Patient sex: M
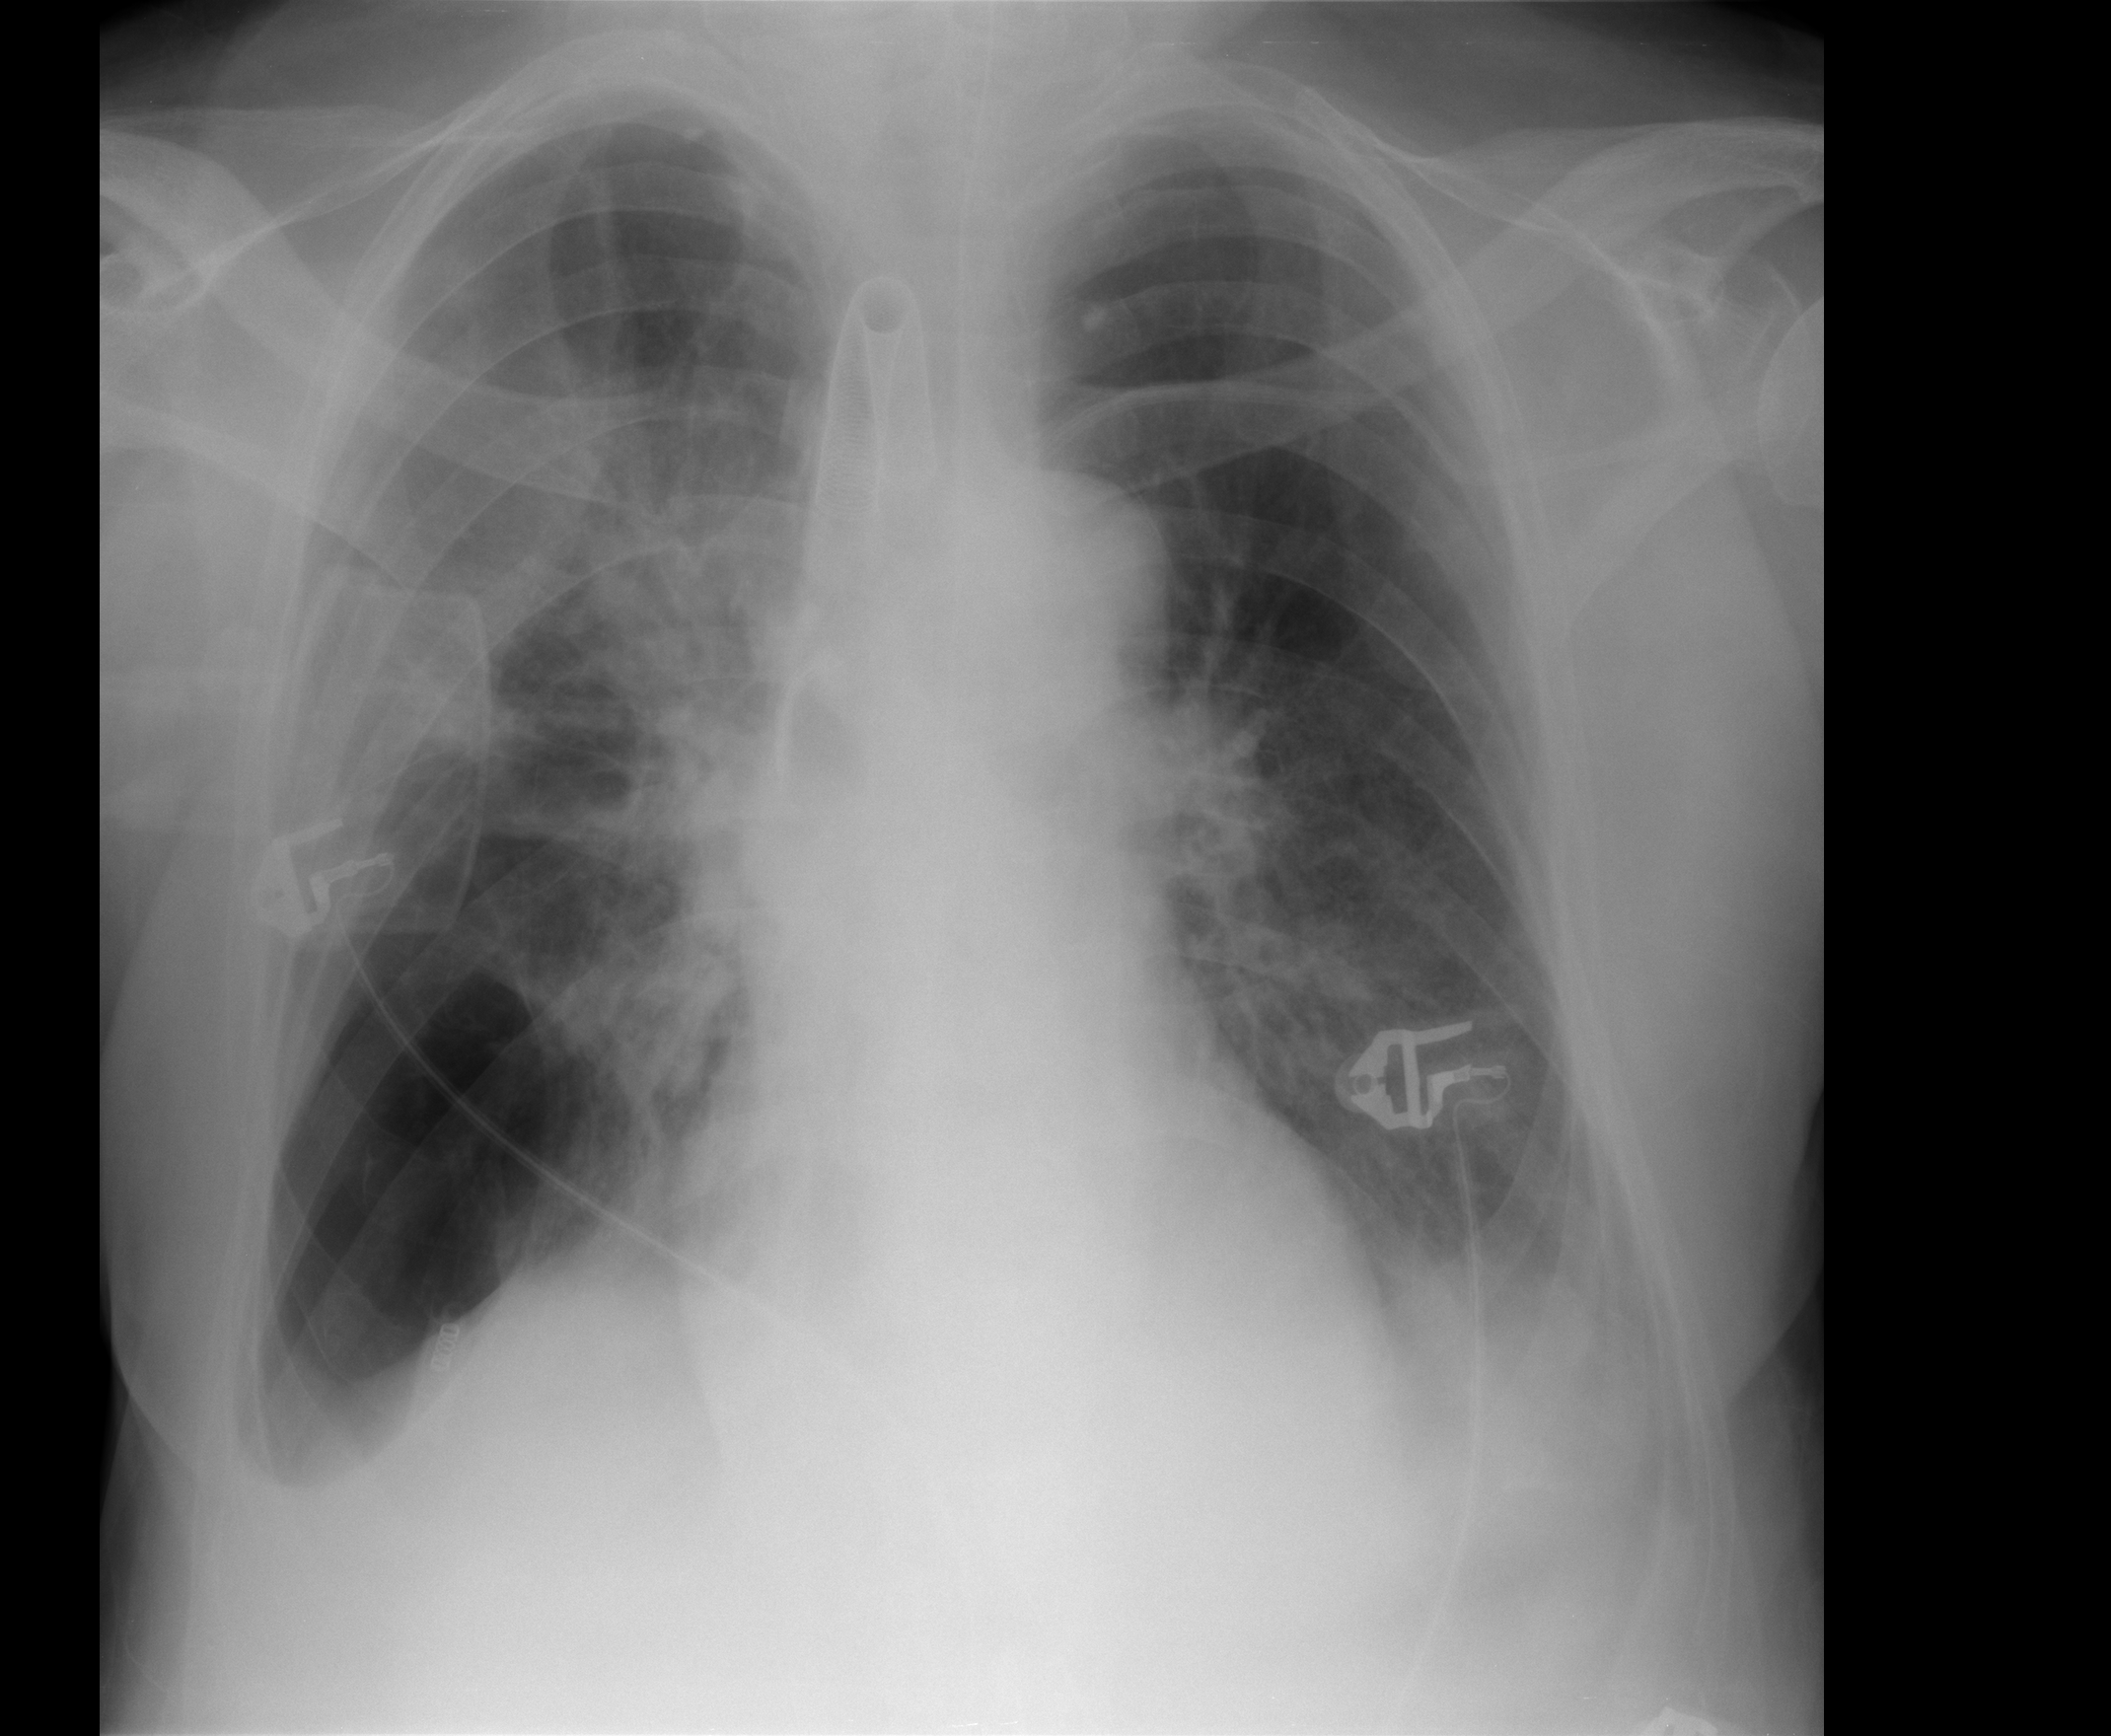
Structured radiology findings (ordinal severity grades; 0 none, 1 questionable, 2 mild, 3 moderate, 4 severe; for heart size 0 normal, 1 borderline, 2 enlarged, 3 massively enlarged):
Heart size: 0
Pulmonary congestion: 3
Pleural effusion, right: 2
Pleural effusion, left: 2
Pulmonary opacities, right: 2
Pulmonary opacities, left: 2
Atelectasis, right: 2
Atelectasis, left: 2